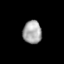
Tissue: lung
Cell type: Fibroblasts
Senescence score: 0.6156
Nuclear area (px): 422
Mean DAPI intensity: 167.386